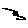
Label: zigzag